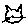
Label: cat